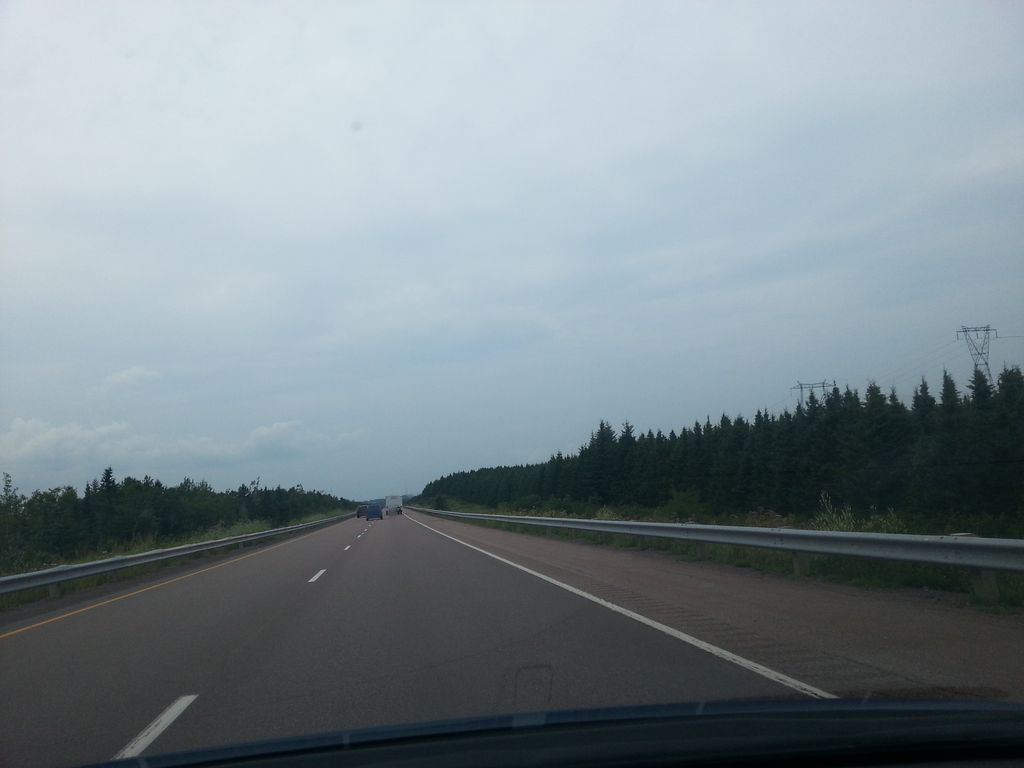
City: charlottetown